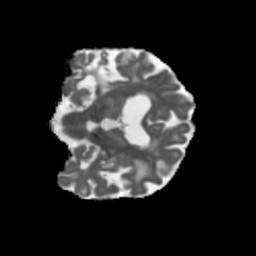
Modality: MD
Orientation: coronal
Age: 66
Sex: female
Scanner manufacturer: siemens
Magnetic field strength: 3 T
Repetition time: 5.47 s
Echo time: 0.0854 s